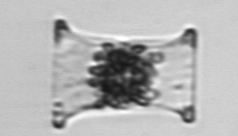
Label: Eucampia